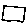
Label: square